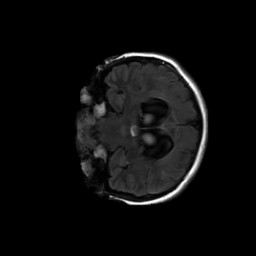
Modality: FLAIR
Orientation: coronal
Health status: ill
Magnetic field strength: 3 T